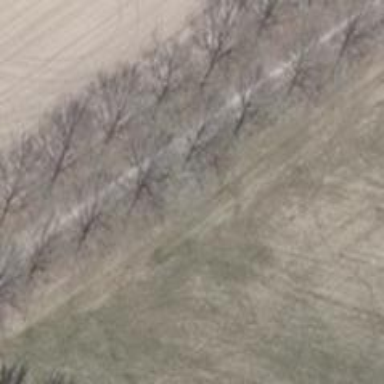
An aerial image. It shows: Deciduous broadleaved tree.